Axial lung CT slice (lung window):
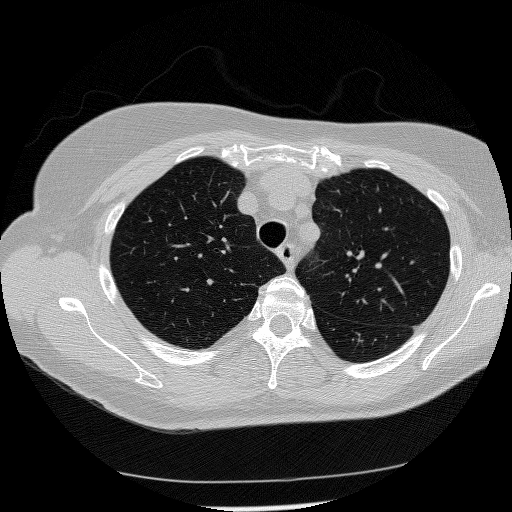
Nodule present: no